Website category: movie
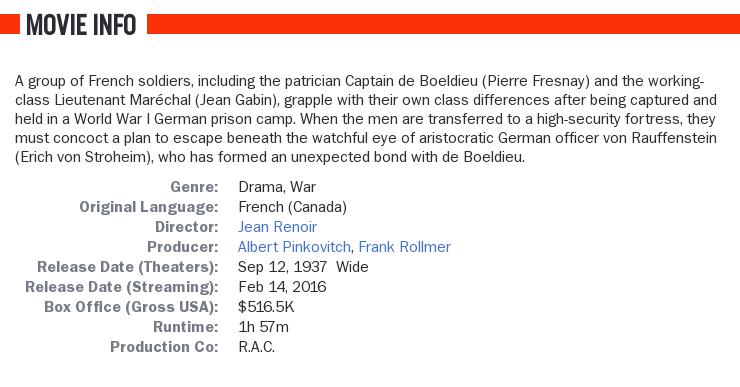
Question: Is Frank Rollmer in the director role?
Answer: no

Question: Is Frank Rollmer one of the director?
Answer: no

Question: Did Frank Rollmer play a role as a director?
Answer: no